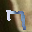
Label: 7